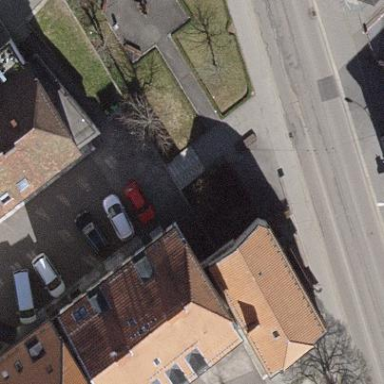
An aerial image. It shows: Apartments building with side-hipped roof shape.